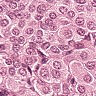
Metastatic tissue present: yes